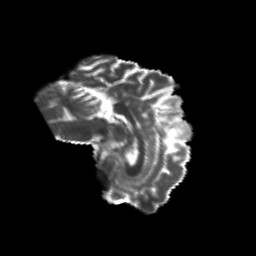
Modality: T2w
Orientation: sagittal
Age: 22
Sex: male
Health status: healthy
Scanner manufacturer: philips
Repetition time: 7.393 s
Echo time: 0.08599 s